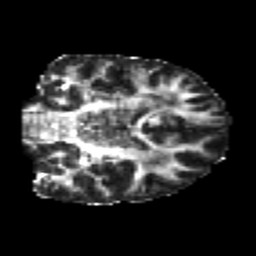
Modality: FA
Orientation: coronal
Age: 24
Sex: male
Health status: healthy
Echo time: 0.074 s